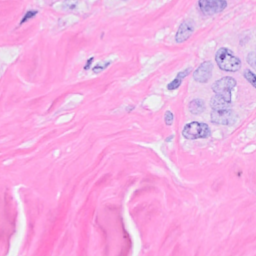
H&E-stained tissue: Breast